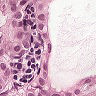
Metastatic tissue present: yes